Question: I am trying to execute the Quick Sort code mentioned in the book by Reema Thareja.
The issue is that I cannot get the sorted array as output. Instead, when I add the elements in the array, the output screen disappears, and on running the code again I get the following:

I am using the Turbo C++ Version: 3.2 Compiler
'''
#include <stdio.h>
#include <conio.h>
void quicksort(int arr[],int l,int r);
void main()
{
int arr[10],l,r,i,n;
printf("Enter Array size: ");
scanf("%d",&n);
printf("Enter Elements: ");
for(i=0;i<n;i++)
{
scanf("%d",&arr[i]);
}
quicksort(arr,0,n-1);
printf("The Sorted Array is: ");
for (i = 0; i < n; i++)
{
printf("%d",arr[i]);
}
getch();
}
int partition(int arr[],int l,int r)
{
int left,right,temp,loc,flag;
loc=left=l;
right=r;
flag=0;
while(flag!=1)
{
while((arr[loc]<=arr[right]) && loc!=right)
{
right--;
}
if(loc==right)
{
flag=1;
}
else if(arr[loc]>arr[right])
{
temp=arr[loc];
arr[loc]=arr[right];
arr[right]=temp;
loc=right;
}
if(flag!=1)
{
while((arr[loc]>=arr[left])&& (loc!=left))
{
left++;
}
if(loc==left)
{
flag=1;
}
else if(arr[loc]<arr[left])
{
temp=arr[loc];
arr[loc]=arr[left];
arr[left]=temp;
loc=left;
}
}
}
return loc;
}
void quicksort(int arr[],int l,int r)
{
int loc;
if(l!=r)
{
loc=partition(arr,l,r);
quicksort(arr,l,loc-1);
quicksort(arr,loc+1,r);
}
}
'''
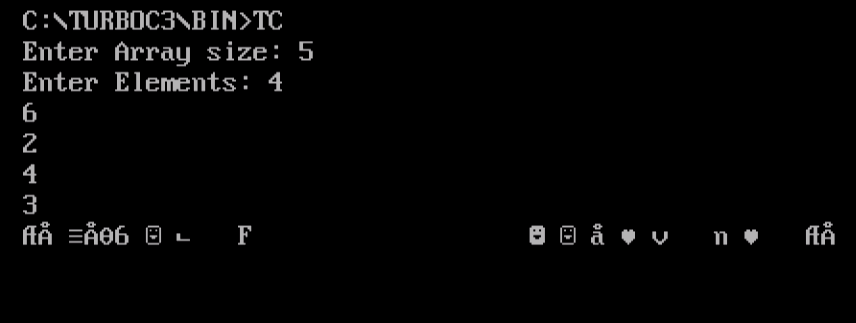
Answer: Consider this function:
'''
void quicksort(int arr[], int l, int r)
{
int loc;
if(l!=r)
{
loc=partition(arr,l,r);
quicksort(arr,l,loc-1);
quicksort(arr,loc+1,r);
}
}
'''
Here, our base case is 'l==r'. But if we add a print statement (and some spacing)
'''
void quicksort(int arr[], int l, int r)
{
if (l != r)
{
printf("left: %d, right: %d
", l, r);
fflush(stdout);
//^^^^^^^^^^^^^^^^^^^^^^^^^^^^^^^^^^^^^^
int loc = partition(arr, l, r);
quicksort(arr, l, loc - 1);
quicksort(arr, loc + 1, r);
}
}
'''
and call it with
'''
int arr[] = {4, 8, 1, 4, 5, 1, 8, 5, 7};
int arr_len = 9;
quicksort(arr, 0, arr_len - 1);
'''
we get the following output:
'''
left: 0, right: 8
left: 0, right: 1
left: 0, right: -1
exited, segmentation fault
'''
Whoops: 'left' was 0 and 'right' was -1 and we called 'partition(arr, 0, -1);' which immediately does an out of bounds memory access with the statement 'arr[right]' => 'arr[-1]'.
'if (l < r)' was probably the intent here:
'''
void quicksort(int arr[], int l, int r)
{
if (l < r)
{
int loc = partition(arr, l, r);
quicksort(arr, l, loc - 1);
quicksort(arr, loc + 1, r);
}
}
'''
which enables us to correctly establish the base case for recursion.
---
Beyond this bug, I recommend using space between operators, selecting meaningful names and avoiding unnecessary variables. An example of this is the beginning of the 'partition' function. As written, it's:
'''
int partition(int arr[],int l,int r)
{
int left,right,temp,loc,flag;
loc=left=l;
right=r;
flag=0;
// ...
'''
But 'l' and 'r' are just being reassigned to 'left' and 'right' and then go unused for the remainder of the function. Writing it like:
'''
int partition(int arr[], int left, int right)
{
int temp;
int loc = left;
int flag = 0;
// ...
'''
is clearer, but even here, we should move 'tmp' (used for swaps) out to a separate function or at least scope it to the block where it's used to avoid stale value bugs. We should '#include <stdbool.h>' because that's what 'int flag' actually is (or use early returns to eliminate the variable altogether) and improve the 'loc' variable name (it's actually the pivot we're partitioning the integers on):
'''
int partition(int arr[], int left, int right)
{
int pivot = left;
bool flag = false; // or remove this completely in favor of 'return'
// ...
'''
This is much cleaner.
Also, 'void main' should be 'int main' and use an explicit 'return 0'. I recommend using a modern compiler and development environment and turning on all warnings:
'''
gcc quicksort.c -Wall -Wextra -Werror -O2 -std=c99 -pedantic
'''
This reveals unused variables in 'main', among other things, and generally reduces pain points.
Also, I recommend reading <URL> necessary to walk through and reason about programs to localize errors.